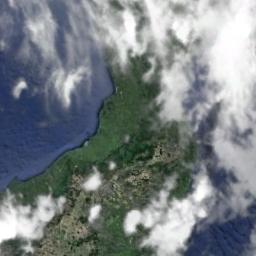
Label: cloud